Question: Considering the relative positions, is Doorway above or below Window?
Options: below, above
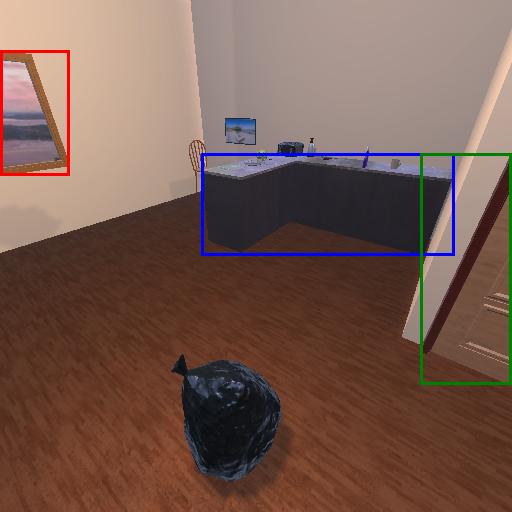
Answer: below